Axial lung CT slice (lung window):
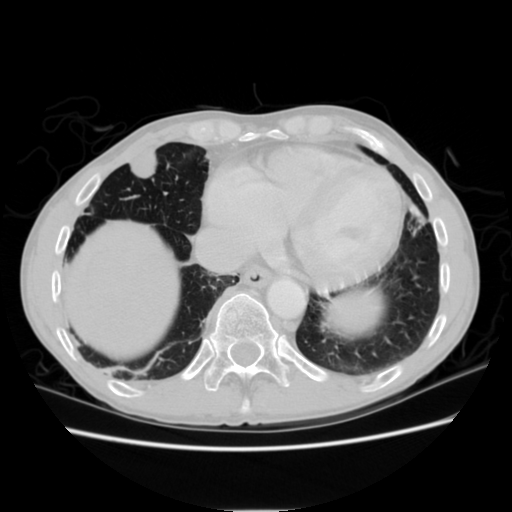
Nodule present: yes
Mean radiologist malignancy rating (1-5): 4.5